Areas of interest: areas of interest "Comprehensive Gymnasium"
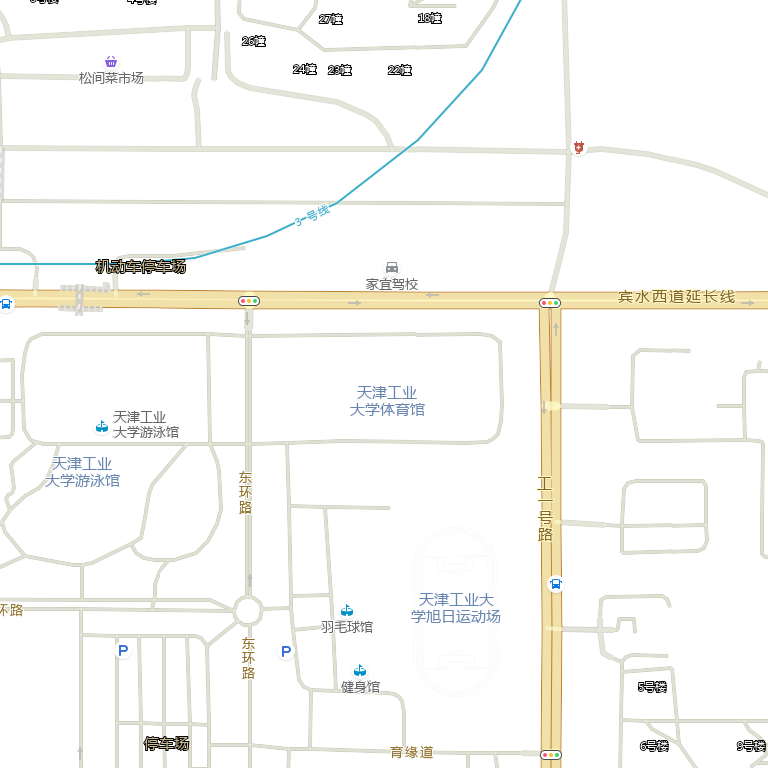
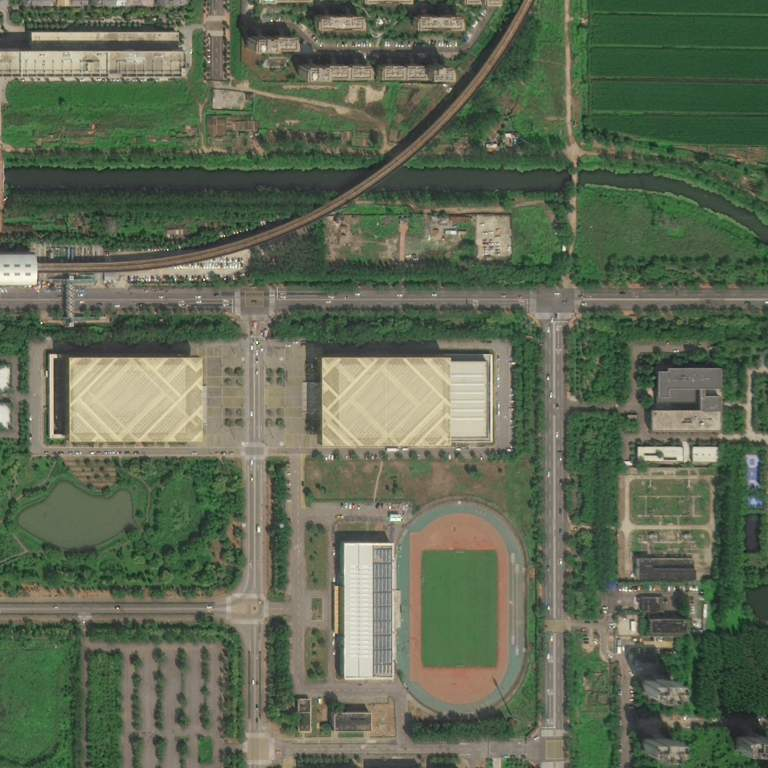